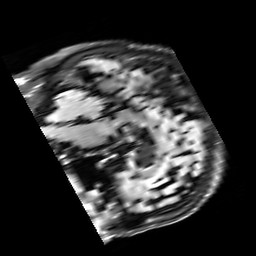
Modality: FLAIR
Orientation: sagittal
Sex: male
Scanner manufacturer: siemens
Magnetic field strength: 3 T
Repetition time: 10 s
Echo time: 0.09 s